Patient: sex M, age 75
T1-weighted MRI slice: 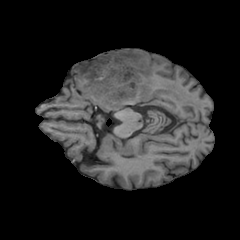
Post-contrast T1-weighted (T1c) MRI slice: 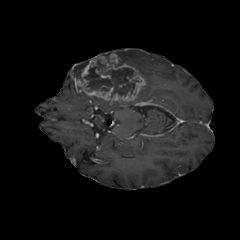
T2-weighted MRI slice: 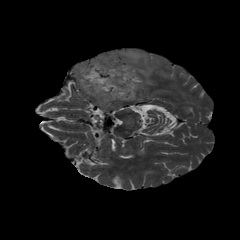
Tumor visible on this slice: yes
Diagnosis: Glioblastoma, IDH-wildtype
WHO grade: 4